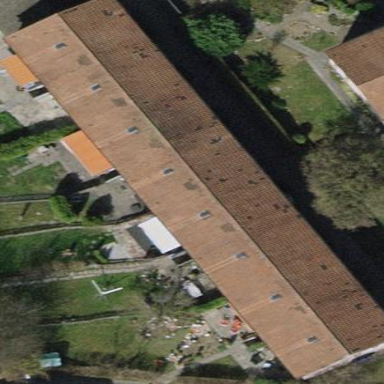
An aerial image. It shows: Terrace building.